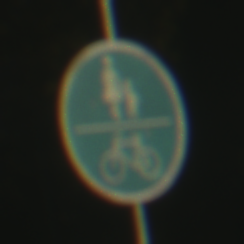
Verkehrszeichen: GemeinsamerGehUndRadweg
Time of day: SunriseSunset
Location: Outdoor (Nature)
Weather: PartlyCloudy
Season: NotSpecified
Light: Natural